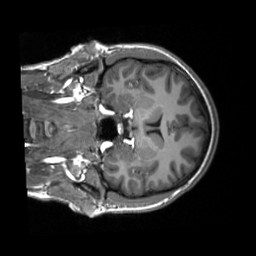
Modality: T1w
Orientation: coronal
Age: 18
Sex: female
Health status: ill
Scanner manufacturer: siemens
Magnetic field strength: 3 T
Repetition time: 2.3 s
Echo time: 0.00201 s